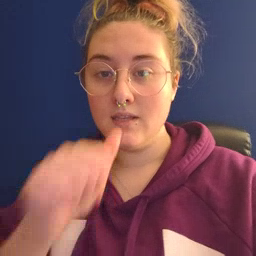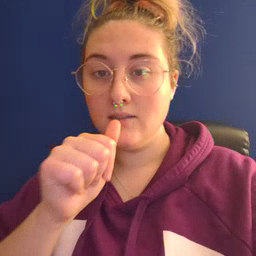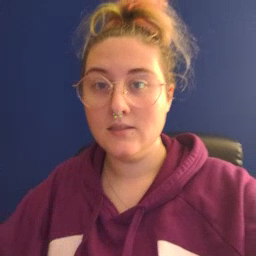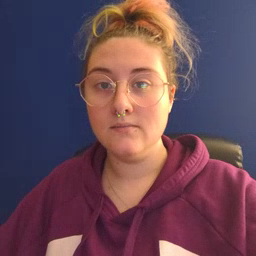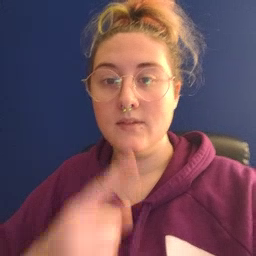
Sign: nuts